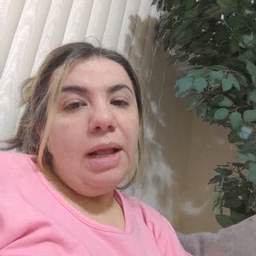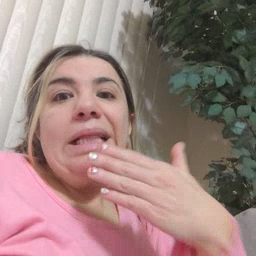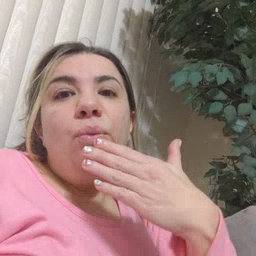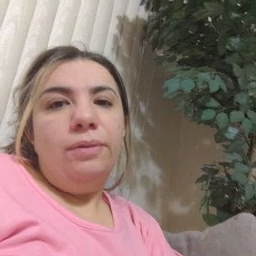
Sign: thankyou